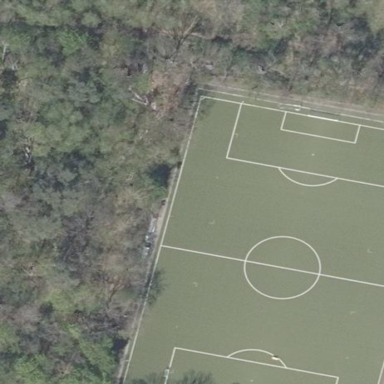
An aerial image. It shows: Soccer pitch for leisure land activities.